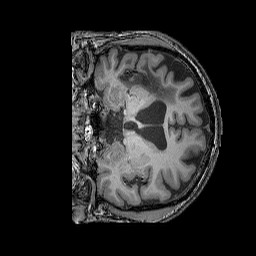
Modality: T1w
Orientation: coronal
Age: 56
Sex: male
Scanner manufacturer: siemens
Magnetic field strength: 3 T
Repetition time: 2.25 s
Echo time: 0.00411 s